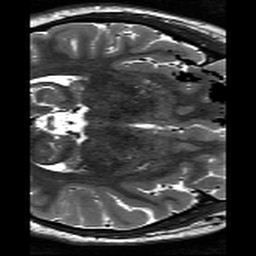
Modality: T2w
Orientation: axial